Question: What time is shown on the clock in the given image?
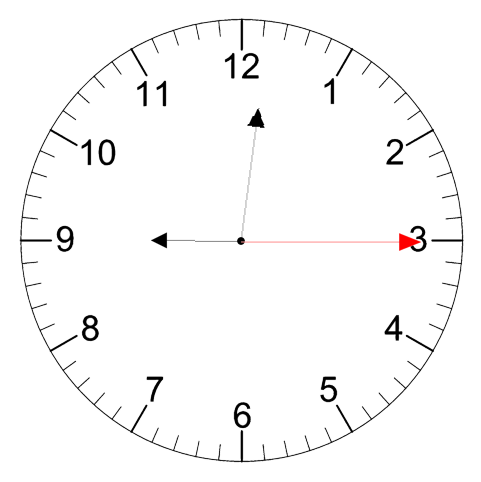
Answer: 09:01:15